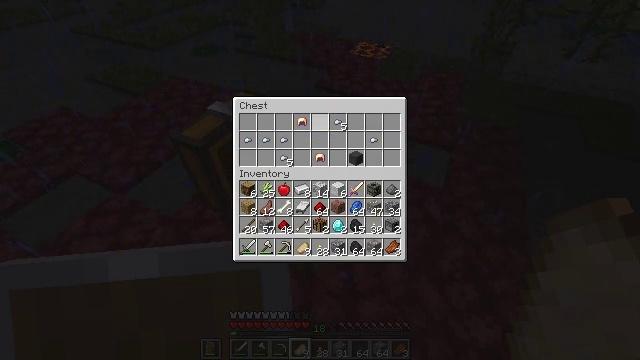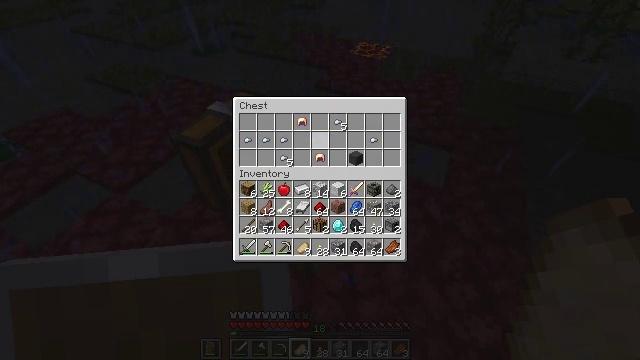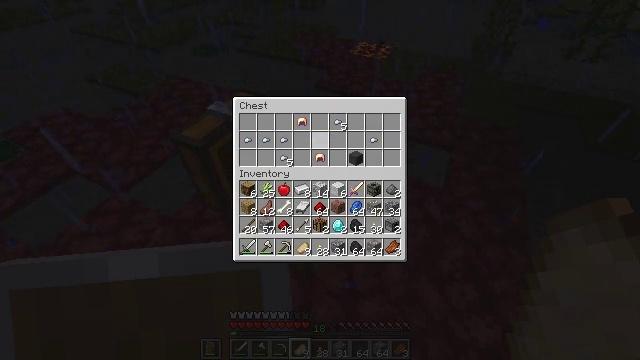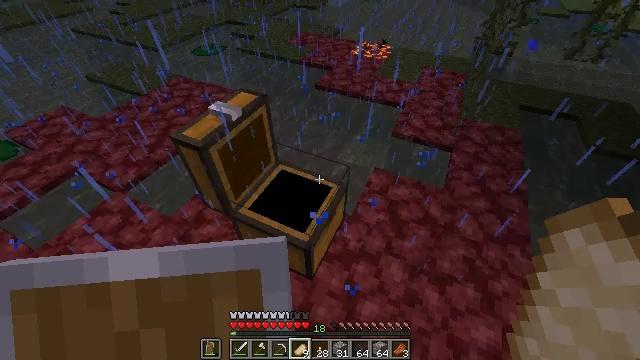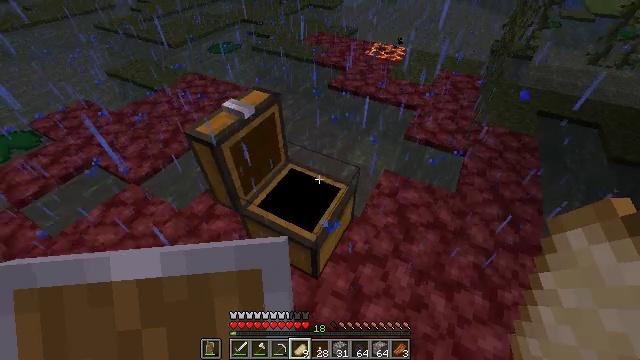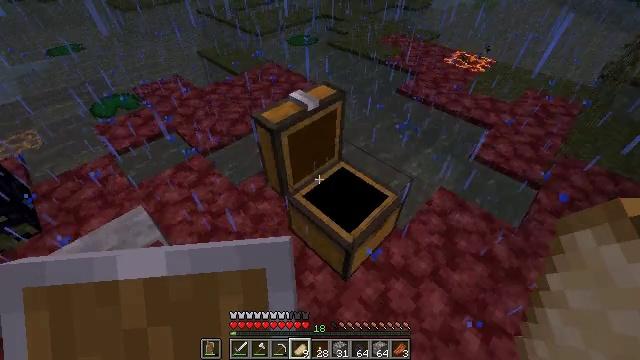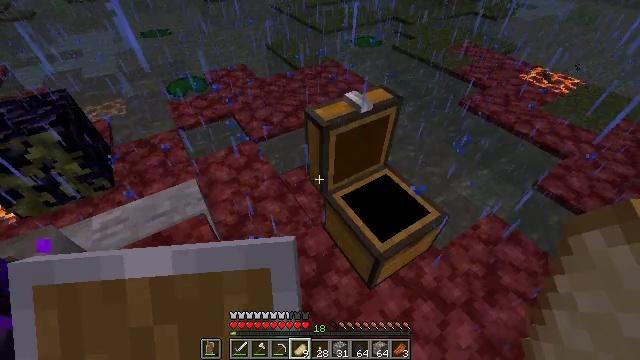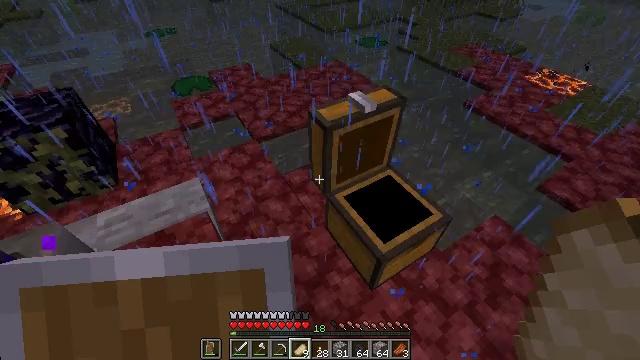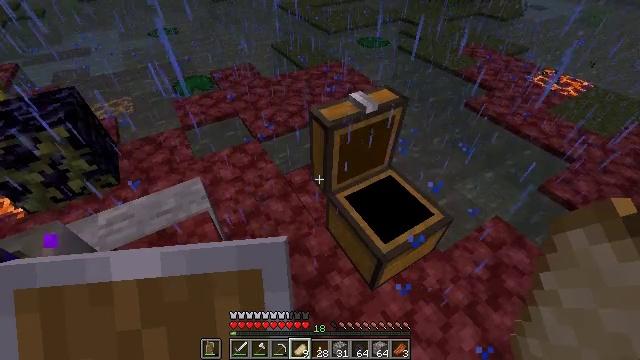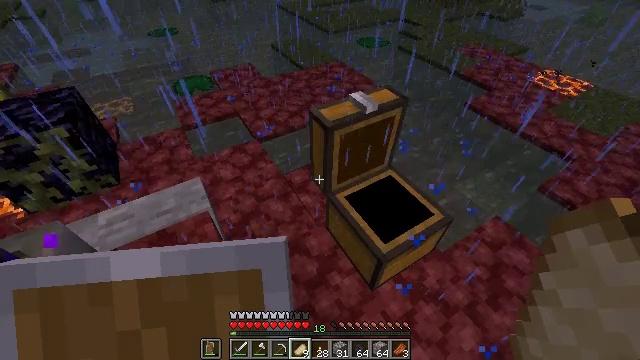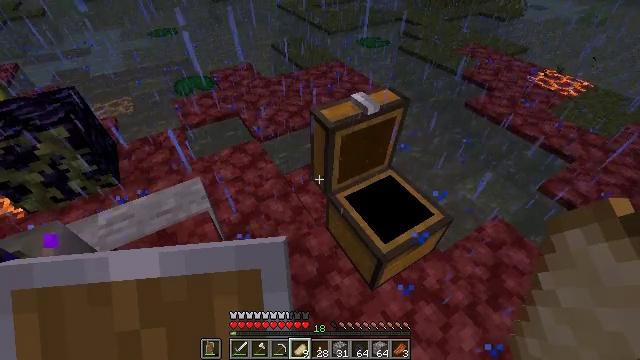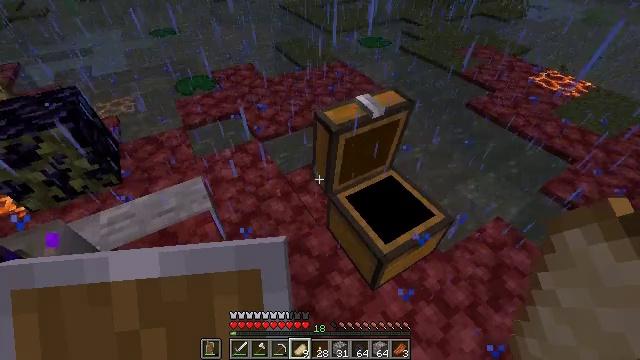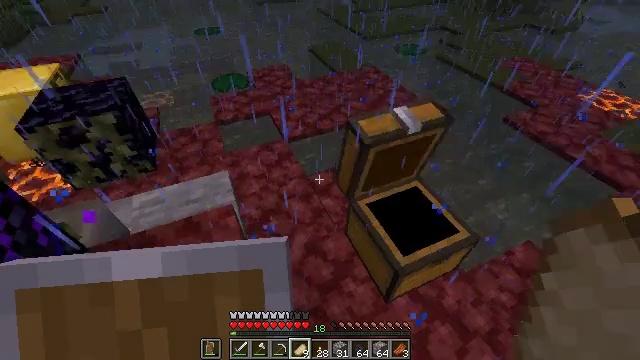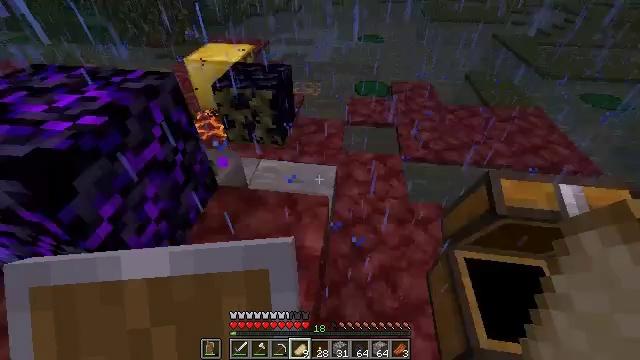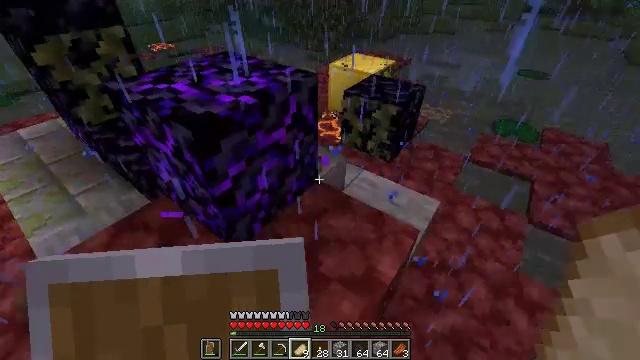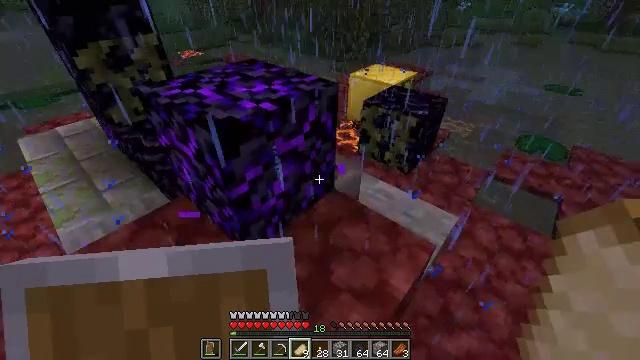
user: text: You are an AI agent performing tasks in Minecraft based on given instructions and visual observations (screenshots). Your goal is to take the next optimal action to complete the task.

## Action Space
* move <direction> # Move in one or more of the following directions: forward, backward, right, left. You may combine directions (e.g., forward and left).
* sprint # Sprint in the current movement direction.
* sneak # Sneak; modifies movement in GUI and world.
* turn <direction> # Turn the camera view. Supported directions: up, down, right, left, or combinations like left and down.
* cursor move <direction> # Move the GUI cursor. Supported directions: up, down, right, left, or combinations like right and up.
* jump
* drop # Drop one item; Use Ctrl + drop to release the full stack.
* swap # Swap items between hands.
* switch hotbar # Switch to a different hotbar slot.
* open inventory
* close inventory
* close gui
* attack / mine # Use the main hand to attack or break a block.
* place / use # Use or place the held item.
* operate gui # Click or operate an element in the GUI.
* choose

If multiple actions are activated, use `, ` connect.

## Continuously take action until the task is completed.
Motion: motion action
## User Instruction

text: Drop an apple.
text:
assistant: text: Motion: no_op
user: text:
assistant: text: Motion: no_op
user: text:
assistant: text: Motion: no_op
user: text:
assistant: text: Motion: turn left, close gui
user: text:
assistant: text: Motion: turn left, open inventory
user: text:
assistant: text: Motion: turn left
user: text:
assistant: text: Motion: no_op
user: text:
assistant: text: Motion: no_op
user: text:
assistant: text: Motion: no_op
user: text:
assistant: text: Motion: no_op
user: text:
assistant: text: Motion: no_op
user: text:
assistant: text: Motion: turn left
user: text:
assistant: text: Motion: turn left and up
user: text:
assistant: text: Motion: turn left and up
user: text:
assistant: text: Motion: turn left and up
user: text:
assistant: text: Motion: no_op
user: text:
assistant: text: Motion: no_op
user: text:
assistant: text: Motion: no_op
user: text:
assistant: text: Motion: no_op
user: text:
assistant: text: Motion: no_op
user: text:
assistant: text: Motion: no_op
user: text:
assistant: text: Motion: no_op
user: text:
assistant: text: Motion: turn right and up
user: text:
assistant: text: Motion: turn right and up
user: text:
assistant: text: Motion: turn right and up, close inventory
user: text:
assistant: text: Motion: close inventory
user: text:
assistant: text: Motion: open gui
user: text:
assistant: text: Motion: no_op
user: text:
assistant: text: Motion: no_op
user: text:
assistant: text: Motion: no_op